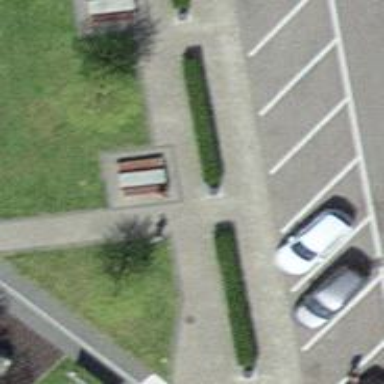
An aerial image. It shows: Picnic table located in leisure land area.